Question: I have a fairly simple example model that contains a list, which also contains a list.
'''
// Main object ... 1
public class TestModel
{
public int Id { get; set; }
public string Name { get; set; }
// 0..*
public IList<Item> Items { get; set;}
}
public class Item
{
public int Id { get; set; }
public string Name { get; set; }
// 0..*
public IList<SubItem> SubItems {get;set;}
}
public class SubItem
{
public int Id { get; set; }
public string Name { get; set; }
}
'''
With these model classes, I would like to create a view which allow to dynamically .
Example:

I have read a lot about this, but there does not seem to be a common method to perform what I want to do. There are lots of examples of a list within an object, but none about a list within a list within an object.
Is there a way to do what I want to do? Or do I absolutely need to separate my views?
:
- - -
Thanks,
S.H
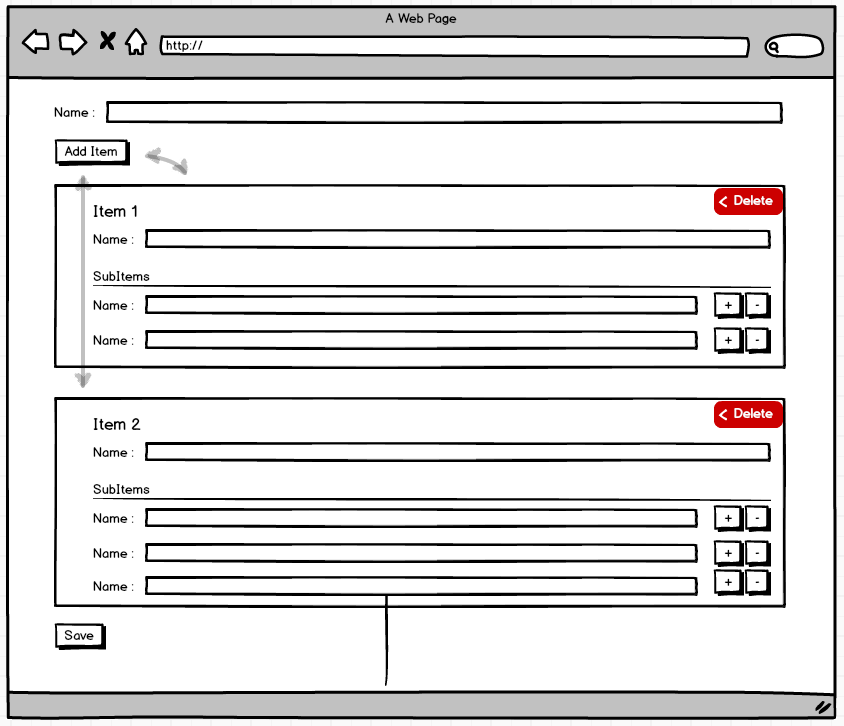
Answer: This is possible, but the tricky part is getting the id's of your nested view controls to play nicely with the MVC model binder.
I've got this to work in the past by using the instructions detailed here --> <URL>